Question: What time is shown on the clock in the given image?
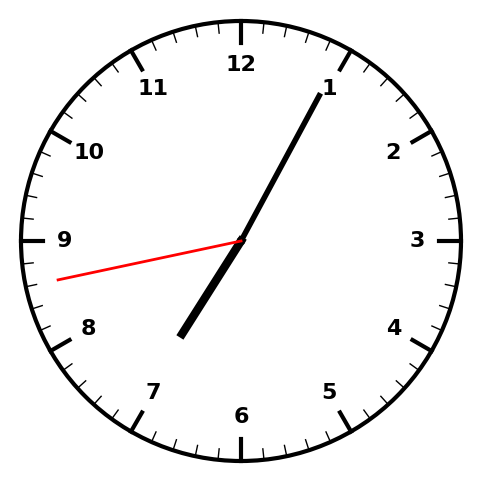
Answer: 07:04:43